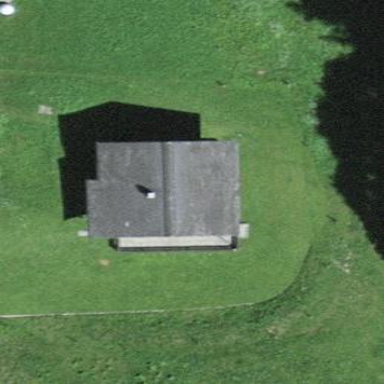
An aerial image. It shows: Simple house.